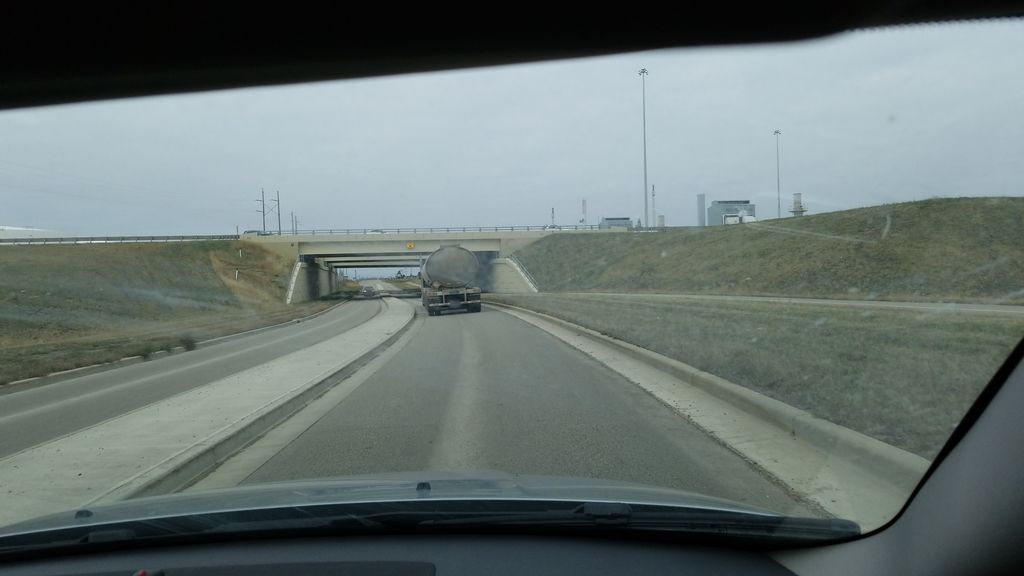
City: edmonton